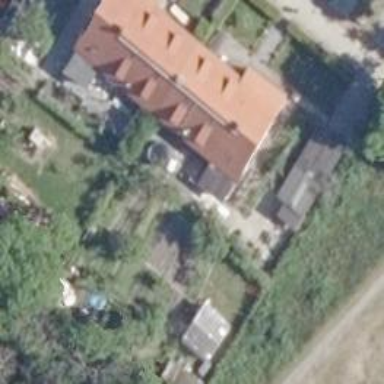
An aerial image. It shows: Semi-detached house with gabled roof.